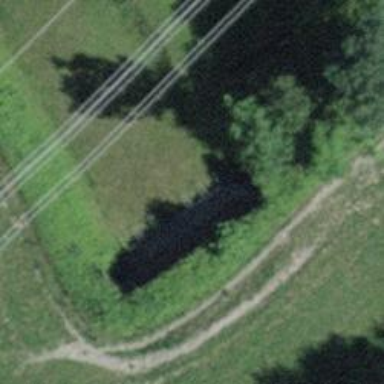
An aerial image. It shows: Retaining wall.